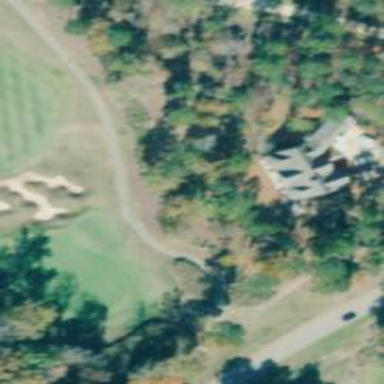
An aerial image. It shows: Pathway for golfing.